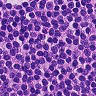
Metastatic tissue present: no